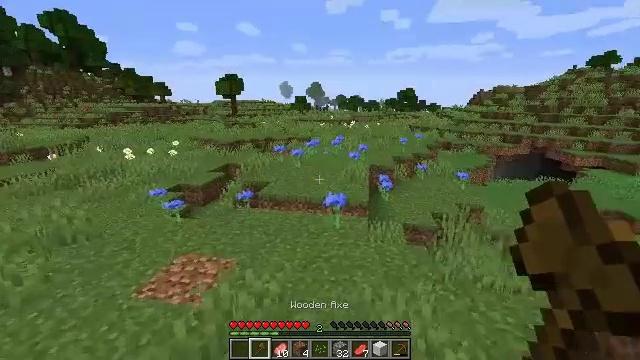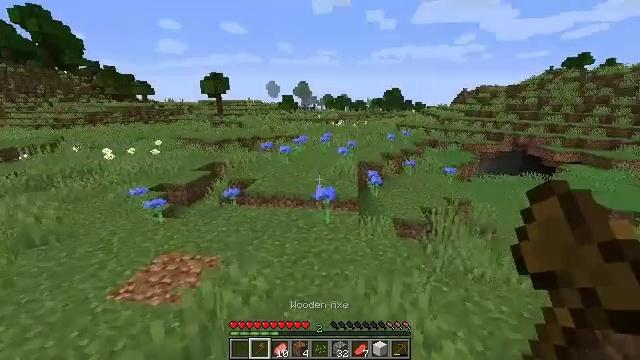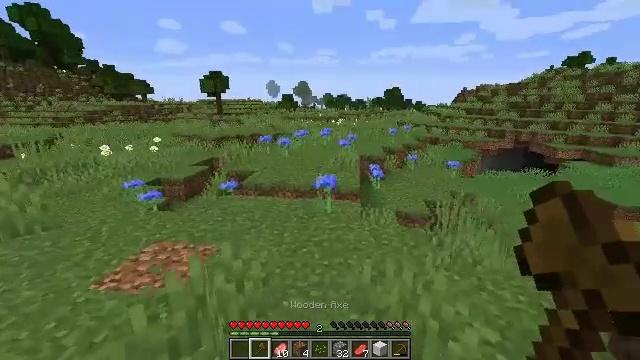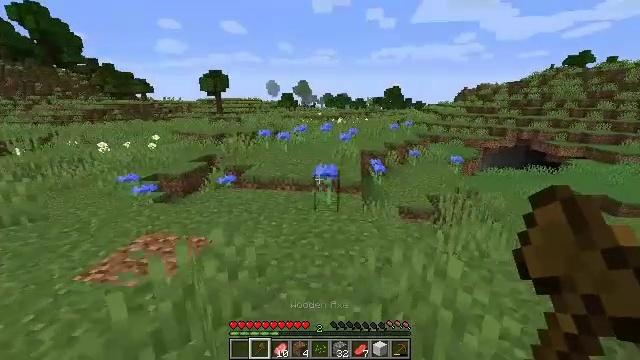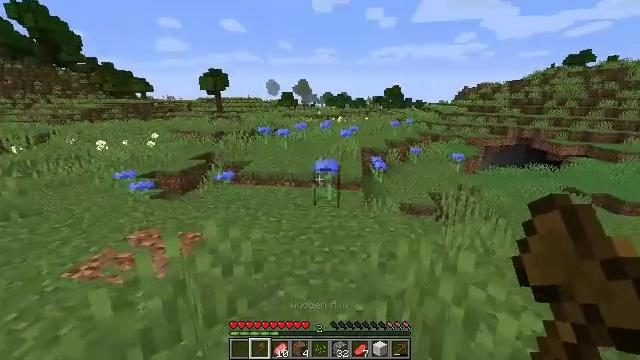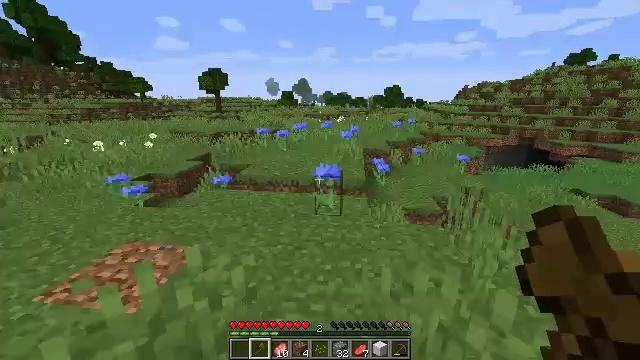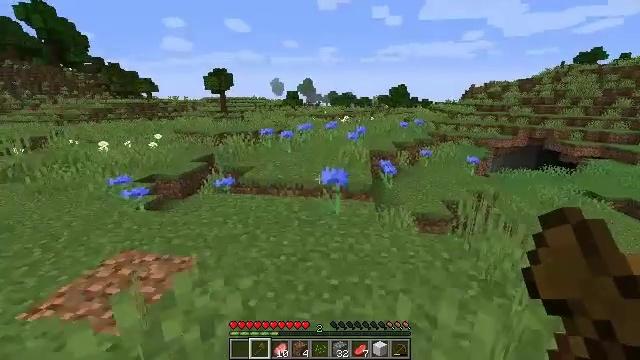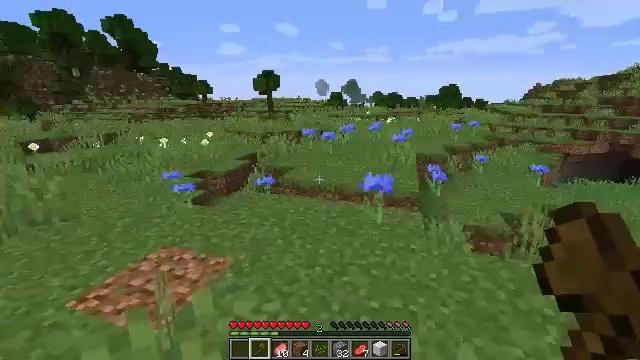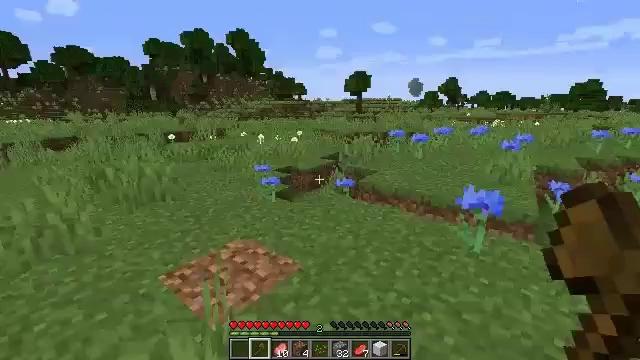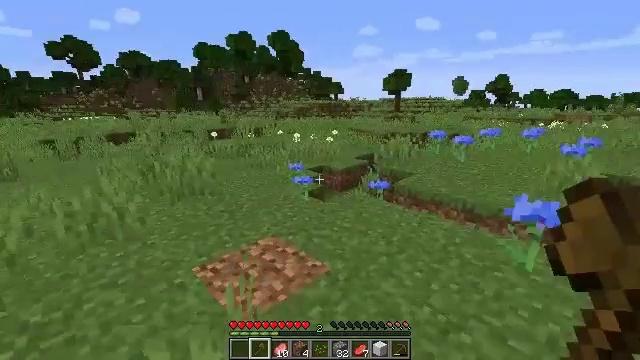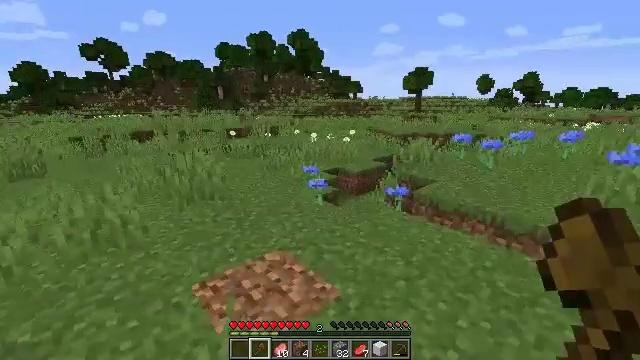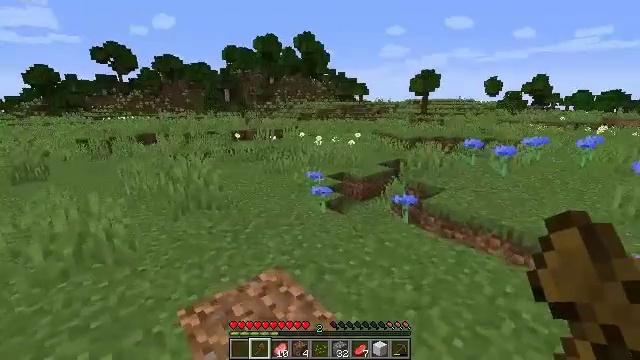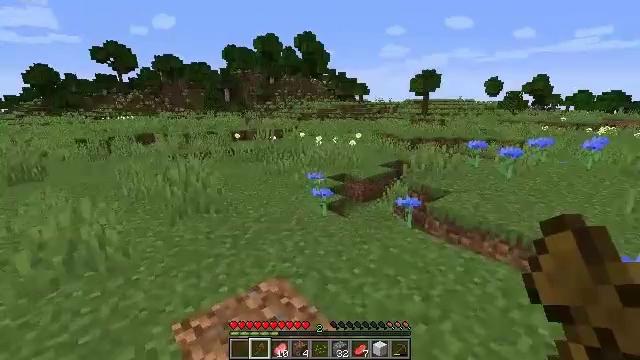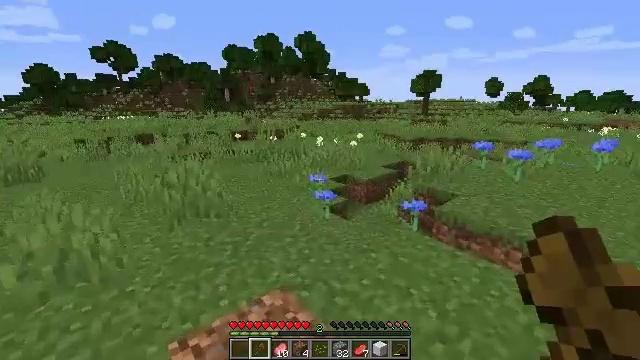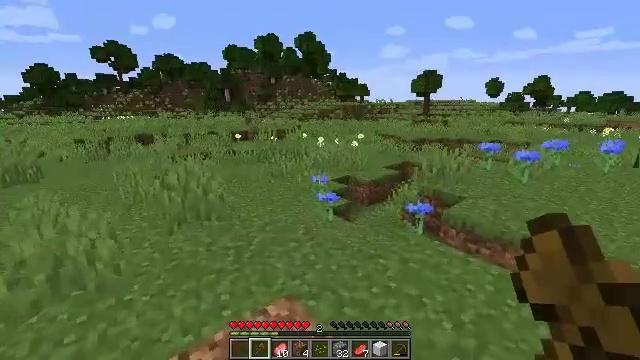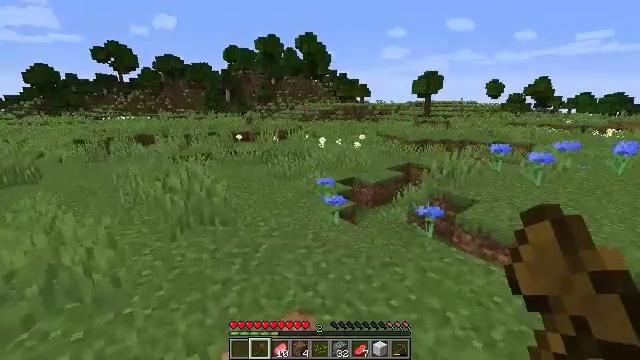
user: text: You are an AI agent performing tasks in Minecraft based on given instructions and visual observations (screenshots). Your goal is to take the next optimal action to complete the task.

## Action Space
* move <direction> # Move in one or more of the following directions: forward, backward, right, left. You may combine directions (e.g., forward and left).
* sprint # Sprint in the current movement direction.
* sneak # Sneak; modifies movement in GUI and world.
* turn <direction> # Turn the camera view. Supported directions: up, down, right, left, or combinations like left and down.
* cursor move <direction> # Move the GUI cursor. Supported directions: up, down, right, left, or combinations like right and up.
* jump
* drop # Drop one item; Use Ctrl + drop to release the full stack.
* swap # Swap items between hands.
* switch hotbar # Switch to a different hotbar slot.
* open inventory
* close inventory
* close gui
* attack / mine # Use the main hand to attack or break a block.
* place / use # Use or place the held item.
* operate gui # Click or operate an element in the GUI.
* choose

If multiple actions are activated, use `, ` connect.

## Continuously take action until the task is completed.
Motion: motion action
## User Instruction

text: Collect oxeye daisy from the ground.
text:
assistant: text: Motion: move forward, sprint, turn right
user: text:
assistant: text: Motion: move forward
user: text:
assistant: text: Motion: move forward
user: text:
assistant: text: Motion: move forward
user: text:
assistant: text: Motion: move forward
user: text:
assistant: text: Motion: move forward, turn left
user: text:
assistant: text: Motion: move forward, turn left
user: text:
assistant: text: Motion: move forward, turn left
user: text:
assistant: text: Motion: move forward, turn left
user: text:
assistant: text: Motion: move forward, turn left
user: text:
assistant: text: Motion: move forward, turn left
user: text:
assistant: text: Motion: move forward and move left
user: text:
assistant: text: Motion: move forward and move left
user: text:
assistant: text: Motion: move forward and move left
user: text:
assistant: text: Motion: move forward and move left
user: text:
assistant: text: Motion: move forward
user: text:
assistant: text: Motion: move forward
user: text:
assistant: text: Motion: move forward, jump
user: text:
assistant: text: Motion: move forward, jump
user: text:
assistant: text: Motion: move forward, jump
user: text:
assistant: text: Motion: move forward, jump
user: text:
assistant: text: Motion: move forward, jump
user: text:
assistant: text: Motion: move forward, jump
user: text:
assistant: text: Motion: move forward, jump
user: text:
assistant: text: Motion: move forward, jump
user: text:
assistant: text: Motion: move forward, jump
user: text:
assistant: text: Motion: move forward, jump
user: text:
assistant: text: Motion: move forward, jump
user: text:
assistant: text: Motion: move forward, turn right and up, jump
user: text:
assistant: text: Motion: move forward, turn right and up, jump